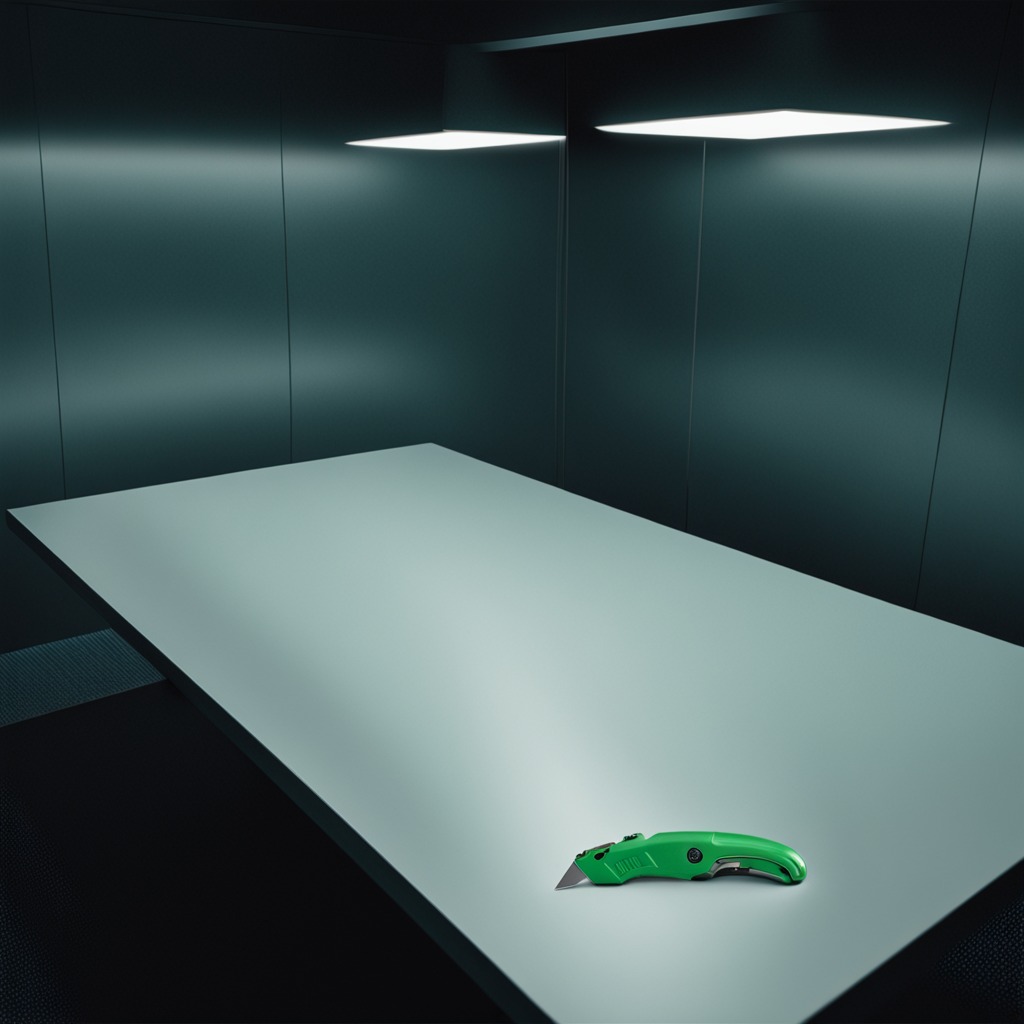
A utility knife is lying on the table in a railway signal maintenance room.